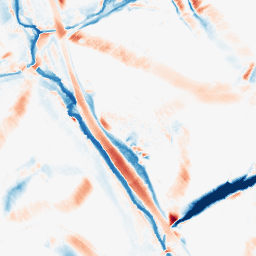
Category: morphological
Decomposition family: morphological_diamond
Decomposition parameters: operation: average
radius: 15
Upsampling method: regularized
Upsampling parameters: scale: 4
lambda_reg: 0.001
Upsampling scale: 4